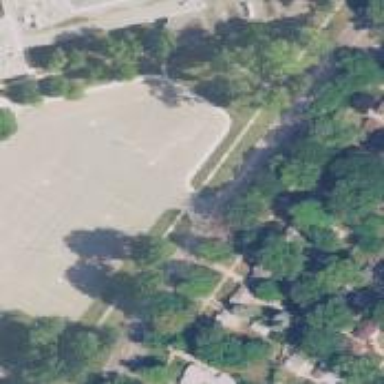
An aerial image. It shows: Parking area.